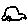
Label: car